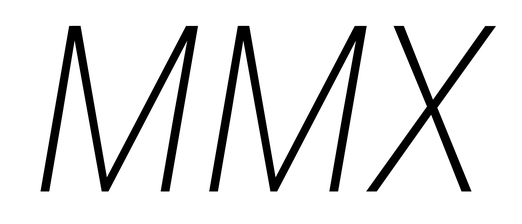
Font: Roboto-Italic_Condensed_ExtraLight_Italic